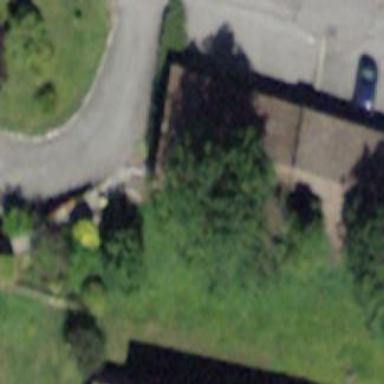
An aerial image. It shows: Group of garages.